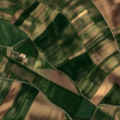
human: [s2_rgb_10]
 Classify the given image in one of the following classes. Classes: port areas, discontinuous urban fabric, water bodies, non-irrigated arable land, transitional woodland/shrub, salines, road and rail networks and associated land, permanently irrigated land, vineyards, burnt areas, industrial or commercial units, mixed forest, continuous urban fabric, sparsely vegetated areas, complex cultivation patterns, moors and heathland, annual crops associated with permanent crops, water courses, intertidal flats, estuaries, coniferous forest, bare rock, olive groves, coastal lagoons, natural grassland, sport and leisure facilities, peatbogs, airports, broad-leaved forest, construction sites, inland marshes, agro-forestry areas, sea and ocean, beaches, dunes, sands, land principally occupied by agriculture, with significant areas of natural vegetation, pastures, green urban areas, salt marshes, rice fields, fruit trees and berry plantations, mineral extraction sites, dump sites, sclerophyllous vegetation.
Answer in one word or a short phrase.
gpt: non-irrigated arable land, vineyards, land principally occupied by agriculture, with significant areas of natural vegetation